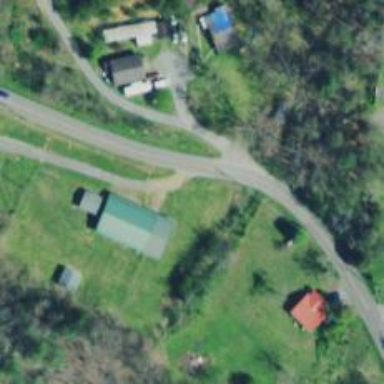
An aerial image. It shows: Unclassified road.